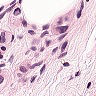
Metastatic tissue present: yes